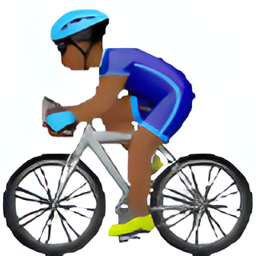
Name: man biking type 5
Emoji: 🚴🏾‍♂️
Group: People & Body
Sub-group: person-sport